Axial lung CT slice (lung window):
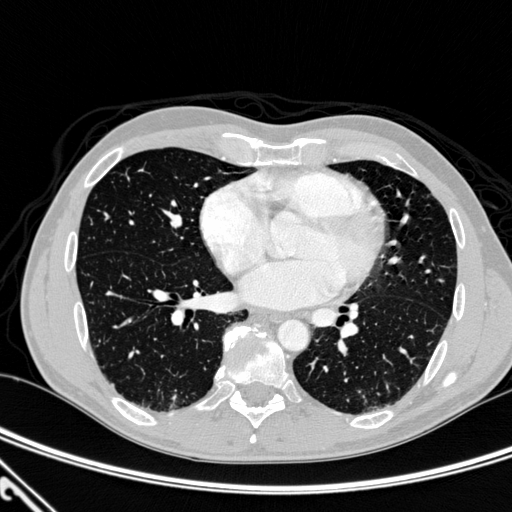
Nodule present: no